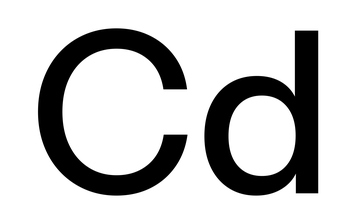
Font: InstrumentSans_Medium